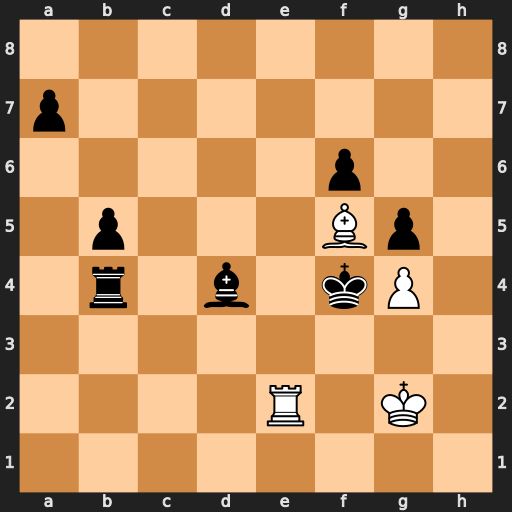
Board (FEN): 8/p7/5p2/1p3Bp1/1r1b1kP1/8/4R1K1/8
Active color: w
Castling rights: -
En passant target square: -
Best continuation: Re4#